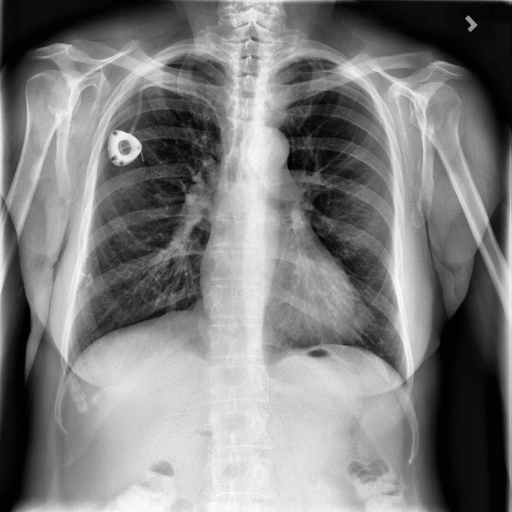
Finding: NORMAL